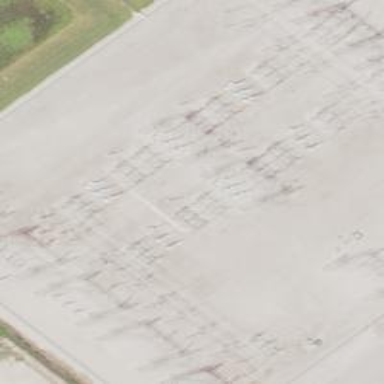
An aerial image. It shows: Switch used for power control.